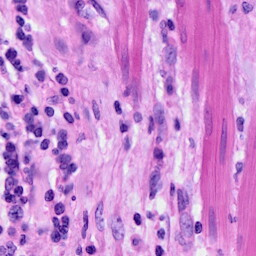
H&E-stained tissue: Ovarian